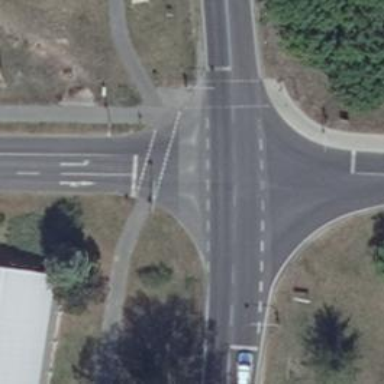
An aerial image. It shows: Traffic signals at road crossing.